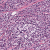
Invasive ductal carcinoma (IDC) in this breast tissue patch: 1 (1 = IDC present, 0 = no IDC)